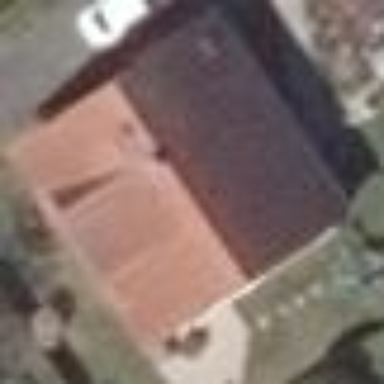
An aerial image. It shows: Detached building with red roof made of roof tiles.